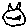
Label: cat